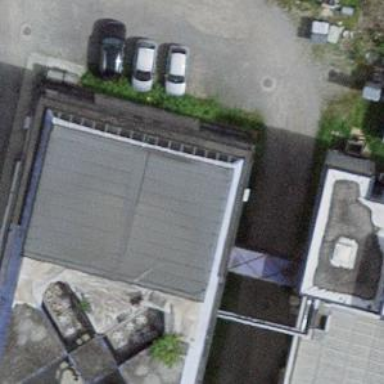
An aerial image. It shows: Industrial building.